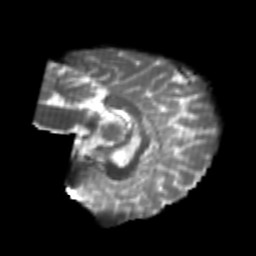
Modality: T2w
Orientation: sagittal
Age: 22
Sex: female
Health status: healthy
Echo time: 0.074 s